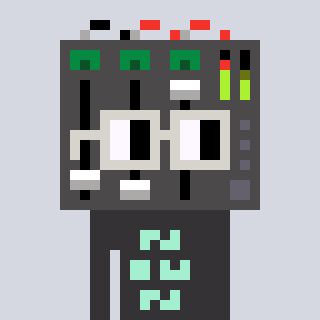
a pixel art character with square light gray glasses, a mixer-shaped head and a grayscale-colored body on a cool background